Question: I'm trying to make a bootstrap horizontal form with 2 columns. The issue i'm running into is not everything on the second column is going to have something and I need to make an "empty space" of the size of the first column.
I'm trying to have the end time label be inline with the start time label.
'''
<form class="form-horizontal container" role="form" name="event" ng-controller="eventFormController">
<div class="row hidden-xs">
<div class="col-sm-6 col-md-6 col-lg-6">
<div class="form-group">
<label for="selectBusinesses" class="col-sm-3 col-md-3 col-lg-2 control-label">Businesses</label>
<div class="col-sm-5 col-md-4 col-lg-3">
<select id="selectBusinesses" class="form-control" ng-model="event.business" name="businesses" ng-options=""></select>
</div>
<div class="col-sm-4 col-md-4 col-lg-3">
<button type="button" class="btn btn-primary"><span class="glyphicon glyphicon-plus"></span></button>
<button type="button" class="btn btn-danger"><span class="glyphicon glyphicon-minus"></span></button>
</div>
</div>
<div class="form-group">
<label for="selectEventType" class="col-sm-3 col-md-3 col-lg-2 control-label">Event Type</label>
<div class="col-sm-9 col-md-6 col-lg-5">
<select id="selectEventType" class="form-control" ng-model="event.eventType" name="eventType" ng-options=""></select>
</div>
</div>
<div class="form-group">
<label for="status" class="col-sm-3 col-md-3 col-lg-2control-label">Status</label>
<div class="col-sm-9 col-md-6 col-lg-5">
{{event.status}}
</div>
</div>
<div class="form-group">
<label for="inputTopic" class="col-sm-3 col-md-3 col-lg-2 control-label">Topic</label>
<div class="col-sm-9 col-md-6 col-lg-5">
<input type="text" class="form-control" id="inputTopic" ng-model="event.topic" name="topic" ng-maxlength="100" />
</div>
</div>
<div class="form-group">
<label for="inputStartTime" class="col-sm-3 col-md-3 col-lg-2 control-label">Start Time</label>
<div class="col-sm-9 col-md-6 col-lg-5">
<timepicker ng-model="event.startTime" hour-step="hStep" minute-step="mStep" show-meridian="ismeridian"></timepicker>
</div>
</div>
</div>
<div class="col-sm-6 col-md-6 col-lg-6">
<div class="row"></div>
<div class="form-group"></div>
<span class="form-group"></span>
<span class="form-group"></span>
<span class="form-group"></span>
<div class="form-group">
<label for="inputEndTime" class="col-sm-3 col-md-3 col-lg-2 control-label">End Time</label>
<div class="col-sm-9 col-md-6 col-lg-5">
<timepicker ng-model="event.endTime" hour-step="hStep" minute-step="mStep" show-meridian="ismeridian"></timepicker>
</div>
</div>
</div>
</div>
</form>
'''

As you can see the End time doesn't match up with the start time. I'm unsure what the best way to approach this. Should I split each form-group instead of having two columns?
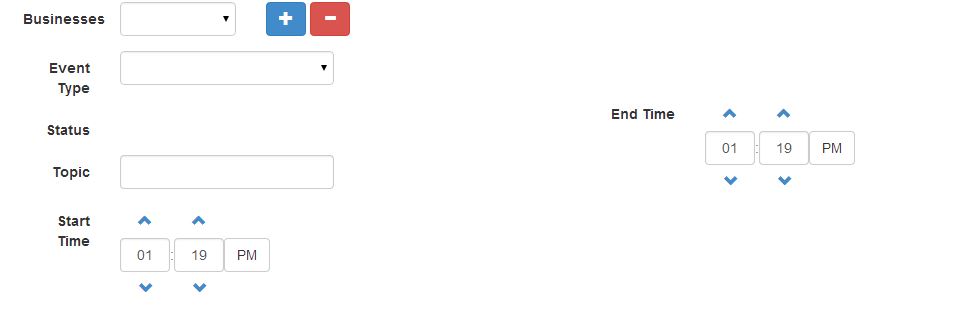
Answer: Okay, it's not so diffucult to solve this issue, my solution would be putting each form-group in separate rows and if you want them to be inline, you can just keep them in the same row. That's something like table.
Now try this :
'''
<form class="form-horizontal container" role="form" name="event" ng-controller="eventFormController">
<div class="row">
<div class="form-group col-md-6">
<label for="selectBusinesses" class="col-sm-3 col-md-3 col-lg-2 control-label">Businesses</label>
<div class="col-sm-5 col-md-4 col-lg-3">
<select id="selectBusinesses" class="form-control" ng-model="event.business" name="businesses" ng-options=""></select>
</div>
<div class="col-sm-4 col-md-4 col-lg-3">
<button type="button" class="btn btn-primary"><span class="glyphicon glyphicon-plus"></span></button>
<button type="button" class="btn btn-danger"><span class="glyphicon glyphicon-minus"></span></button>
</div>
</div>
</div>
<div class="row">
<div class="form-group col-md-6">
<label for="selectEventType" class="col-sm-3 col-md-3 col-lg-2 control-label">Event Type</label>
<div class="col-sm-9 col-md-6 col-lg-5">
<select id="selectEventType" class="form-control" ng-model="event.eventType" name="eventType" ng-options=""></select>
</div>
</div>
</div>
<div class="row">
<div class="form-group">
<label for="status" class="col-sm-3 col-md-3 col-lg-2control-label">Status</label>
<div class="col-sm-9 col-md-6 col-lg-5">
{{event.status}}
</div>
</div>
</div>
<div class="row">
<div class="form-group col-md-6">
<label for="inputTopic" class="col-sm-3 col-md-3 col-lg-2 control-label">Topic</label>
<div class="col-sm-9 col-md-6 col-lg-5">
<input type="text" class="form-control" id="inputTopic" ng-model="event.topic" name="topic" ng-maxlength="100" />
</div>
</div>
</div>
<div class="row">
<div class="form-group col-md-6">
<label for="inputStartTime" class="col-sm-3 col-md-3 col-lg-2 control-label">Start Time</label>
<div class="col-sm-9 col-md-6 col-lg-5">
<timepicker ng-model="event.startTime" hour-step="hStep" minute-step="mStep" show-meridian="ismeridian"></timepicker>
</div>
</div>
<div class="form-group col-md-6">
<label for="inputEndTime" class="col-sm-3 col-md-3 col-lg-2 control-label">End Time</label>
<div class="col-sm-9 col-md-6 col-lg-5">
<timepicker ng-model="event.endTime" hour-step="hStep" minute-step="mStep" show-meridian="ismeridian"></timepicker>
</div>
</div>
</div>
</form>
'''